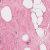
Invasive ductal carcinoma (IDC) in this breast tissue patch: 0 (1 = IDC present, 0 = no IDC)